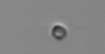
Label: nanoplankton_mix